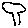
Label: tree